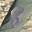
Label: 8